Aerial crown-view tile of a tropical tree (Barro Colorado Island, Panama), acquired 20240716:
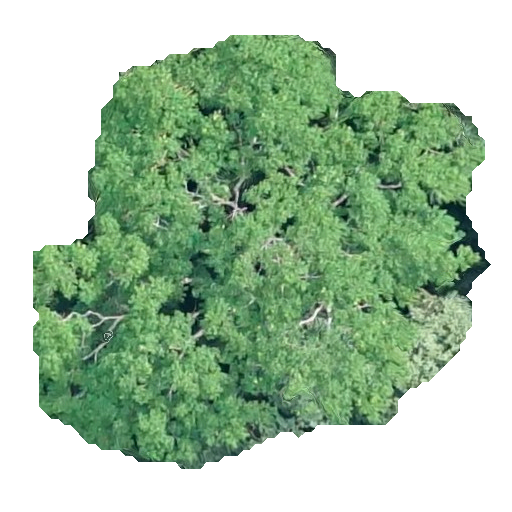
Species: Zanthoxylum ekmanii
GBIF accepted scientific name: Zanthoxylum ekmanii
Crown area: 227.834 m²